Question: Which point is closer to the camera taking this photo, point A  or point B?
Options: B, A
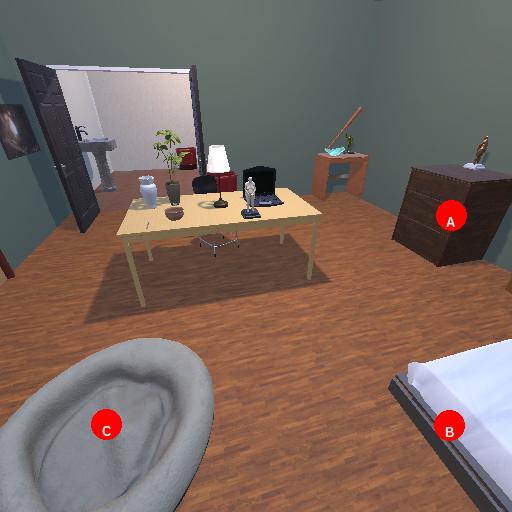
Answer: B